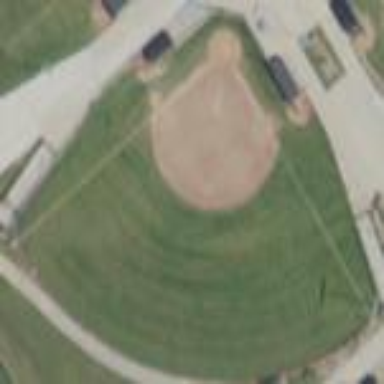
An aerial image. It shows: Softball pitch for leisure land activities.